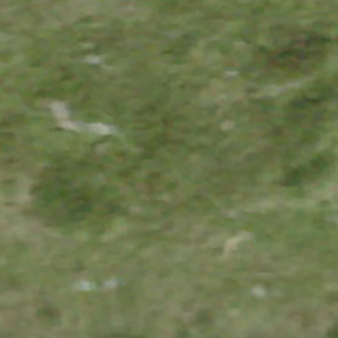
Label: other